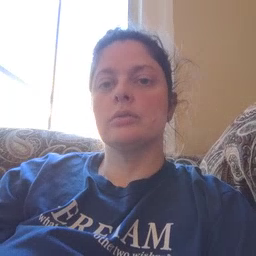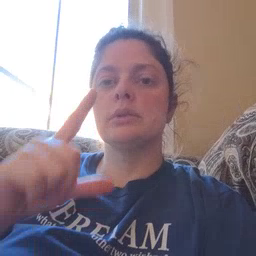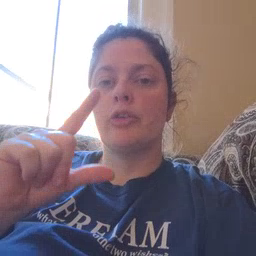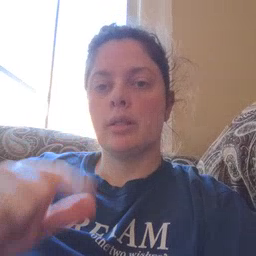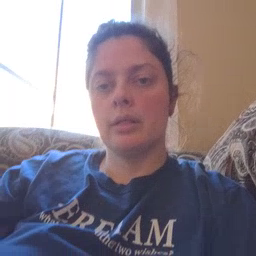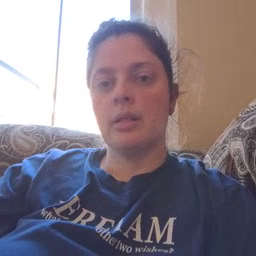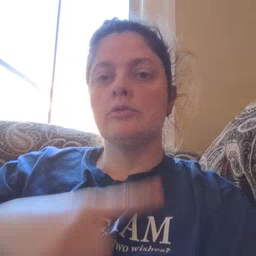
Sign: cereal